Question: I want my layout to look like this:

I used framelayout for this. The icons fit well but how can I fit the text as well? I tried textview but it overrides. Any help will be appreciated.
Here is my code so far:
'''
<FrameLayout
android:id="@+id/fl_footer"
android:layout_width="match_parent"
android:layout_height="wrap_content"
android:layout_alignParentBottom="true"
android:background="#565858"
android:padding="20dp">
<Button
android:id="@+id/button1"
android:layout_width="35dp"
android:layout_height="35dp"
android:layout_gravity="center"
android:background="@drawable/ic_wallpaper_black_24dp" />
<TextView
android:layout_width="wrap_content"
android:layout_height="wrap_content"
android:text="SET"
android:textColor="@color/white"
></TextView>
<Button
android:id="@+id/button2"
android:layout_width="35dp"
android:layout_height="35dp"
android:layout_gravity="end|center_vertical"
android:background="@drawable/ic_share_black_24dp" />
<TextView
android:layout_width="wrap_content"
android:layout_height="wrap_content"
android:textColor="@color/white"
android:text="SHARE"/>
<ImageButton
android:id="@+id/downloadimg"
android:layout_width="35dp"
android:layout_height="35dp"
android:layout_gravity="start|center_vertical"
android:background="@drawable/ic_file_download_black_24dp" />
<TextView
android:layout_width="wrap_content"
android:layout_height="wrap_content"
android:textColor="@color/white"
android:text="DOWNLOAD"/>
</FrameLayout>
'''
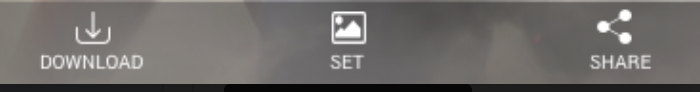
Answer: There are several ways to design this layout. On of them is using 'ConstraintLayout'. You can try this solution.
'''
<androidx.constraintlayout.widget.ConstraintLayout android:id="@+id/fl_footer"
android:layout_width="match_parent"
android:layout_height="wrap_content"
android:layout_alignParentBottom="true"
android:background="#565858"
android:paddingTop="20dp"
android:paddingBottom="20dp"
xmlns:android="http://schemas.android.com/apk/res/android"
xmlns:app="http://schemas.android.com/apk/res-auto">
<Button
android:id="@+id/button1"
android:layout_width="35dp"
android:layout_height="35dp"
android:layout_gravity="center"
app:layout_constraintStart_toStartOf="@id/tvSet"
app:layout_constraintEnd_toEndOf="@id/tvSet"
app:layout_constraintTop_toTopOf="parent"
android:background="@drawable/ic_wallpaper_black_24dp" />
<TextView
android:id="@+id/tvSet"
android:layout_width="wrap_content"
android:layout_height="wrap_content"
android:text="SET"
android:textColor="@color/white"
app:layout_constraintStart_toStartOf="parent"
app:layout_constraintEnd_toEndOf="parent"
app:layout_constraintTop_toBottomOf="@id/button1"/>
<Button
android:id="@+id/button2"
android:layout_width="35dp"
android:layout_height="35dp"
app:layout_constraintEnd_toEndOf="@id/tvShare"
app:layout_constraintStart_toStartOf="@id/tvShare"
app:layout_constraintTop_toTopOf="parent"
android:background="@drawable/ic_share_black_24dp"/>
<TextView
android:id="@+id/tvShare"
android:layout_width="wrap_content"
android:layout_height="wrap_content"
android:textColor="@color/white"
android:text="SHARE"
android:layout_marginEnd="20dp"
app:layout_constraintTop_toBottomOf="@id/button2"
app:layout_constraintEnd_toEndOf="parent"/>
<ImageButton
android:id="@+id/downloadimg"
android:layout_width="35dp"
android:layout_height="35dp"
app:layout_constraintStart_toStartOf="@id/tvDownload"
app:layout_constraintEnd_toEndOf="@id/tvDownload"
app:layout_constraintTop_toTopOf="parent"
android:background="@drawable/ic_file_download_black_24dp" />
<TextView
android:id="@+id/tvDownload"
android:layout_width="wrap_content"
android:layout_height="wrap_content"
android:textColor="@color/white"
android:text="DOWNLOAD"
android:layout_marginStart="20dp"
app:layout_constraintStart_toStartOf="parent"
app:layout_constraintTop_toBottomOf="@id/downloadimg"/>
</androidx.constraintlayout.widget.ConstraintLayout>
'''